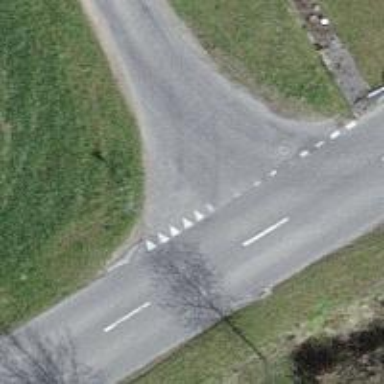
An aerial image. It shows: Road with "give way" sign.